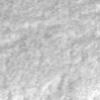
Label: no_change